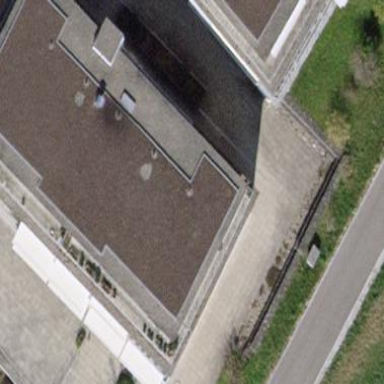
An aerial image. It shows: Cafe located inside building.